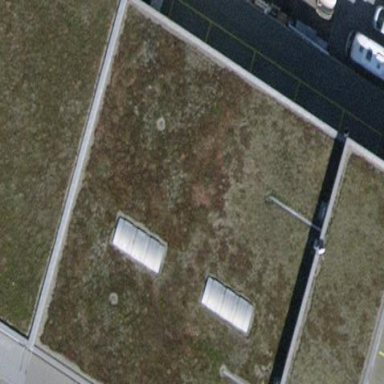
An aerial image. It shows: Industrial building.